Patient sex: M
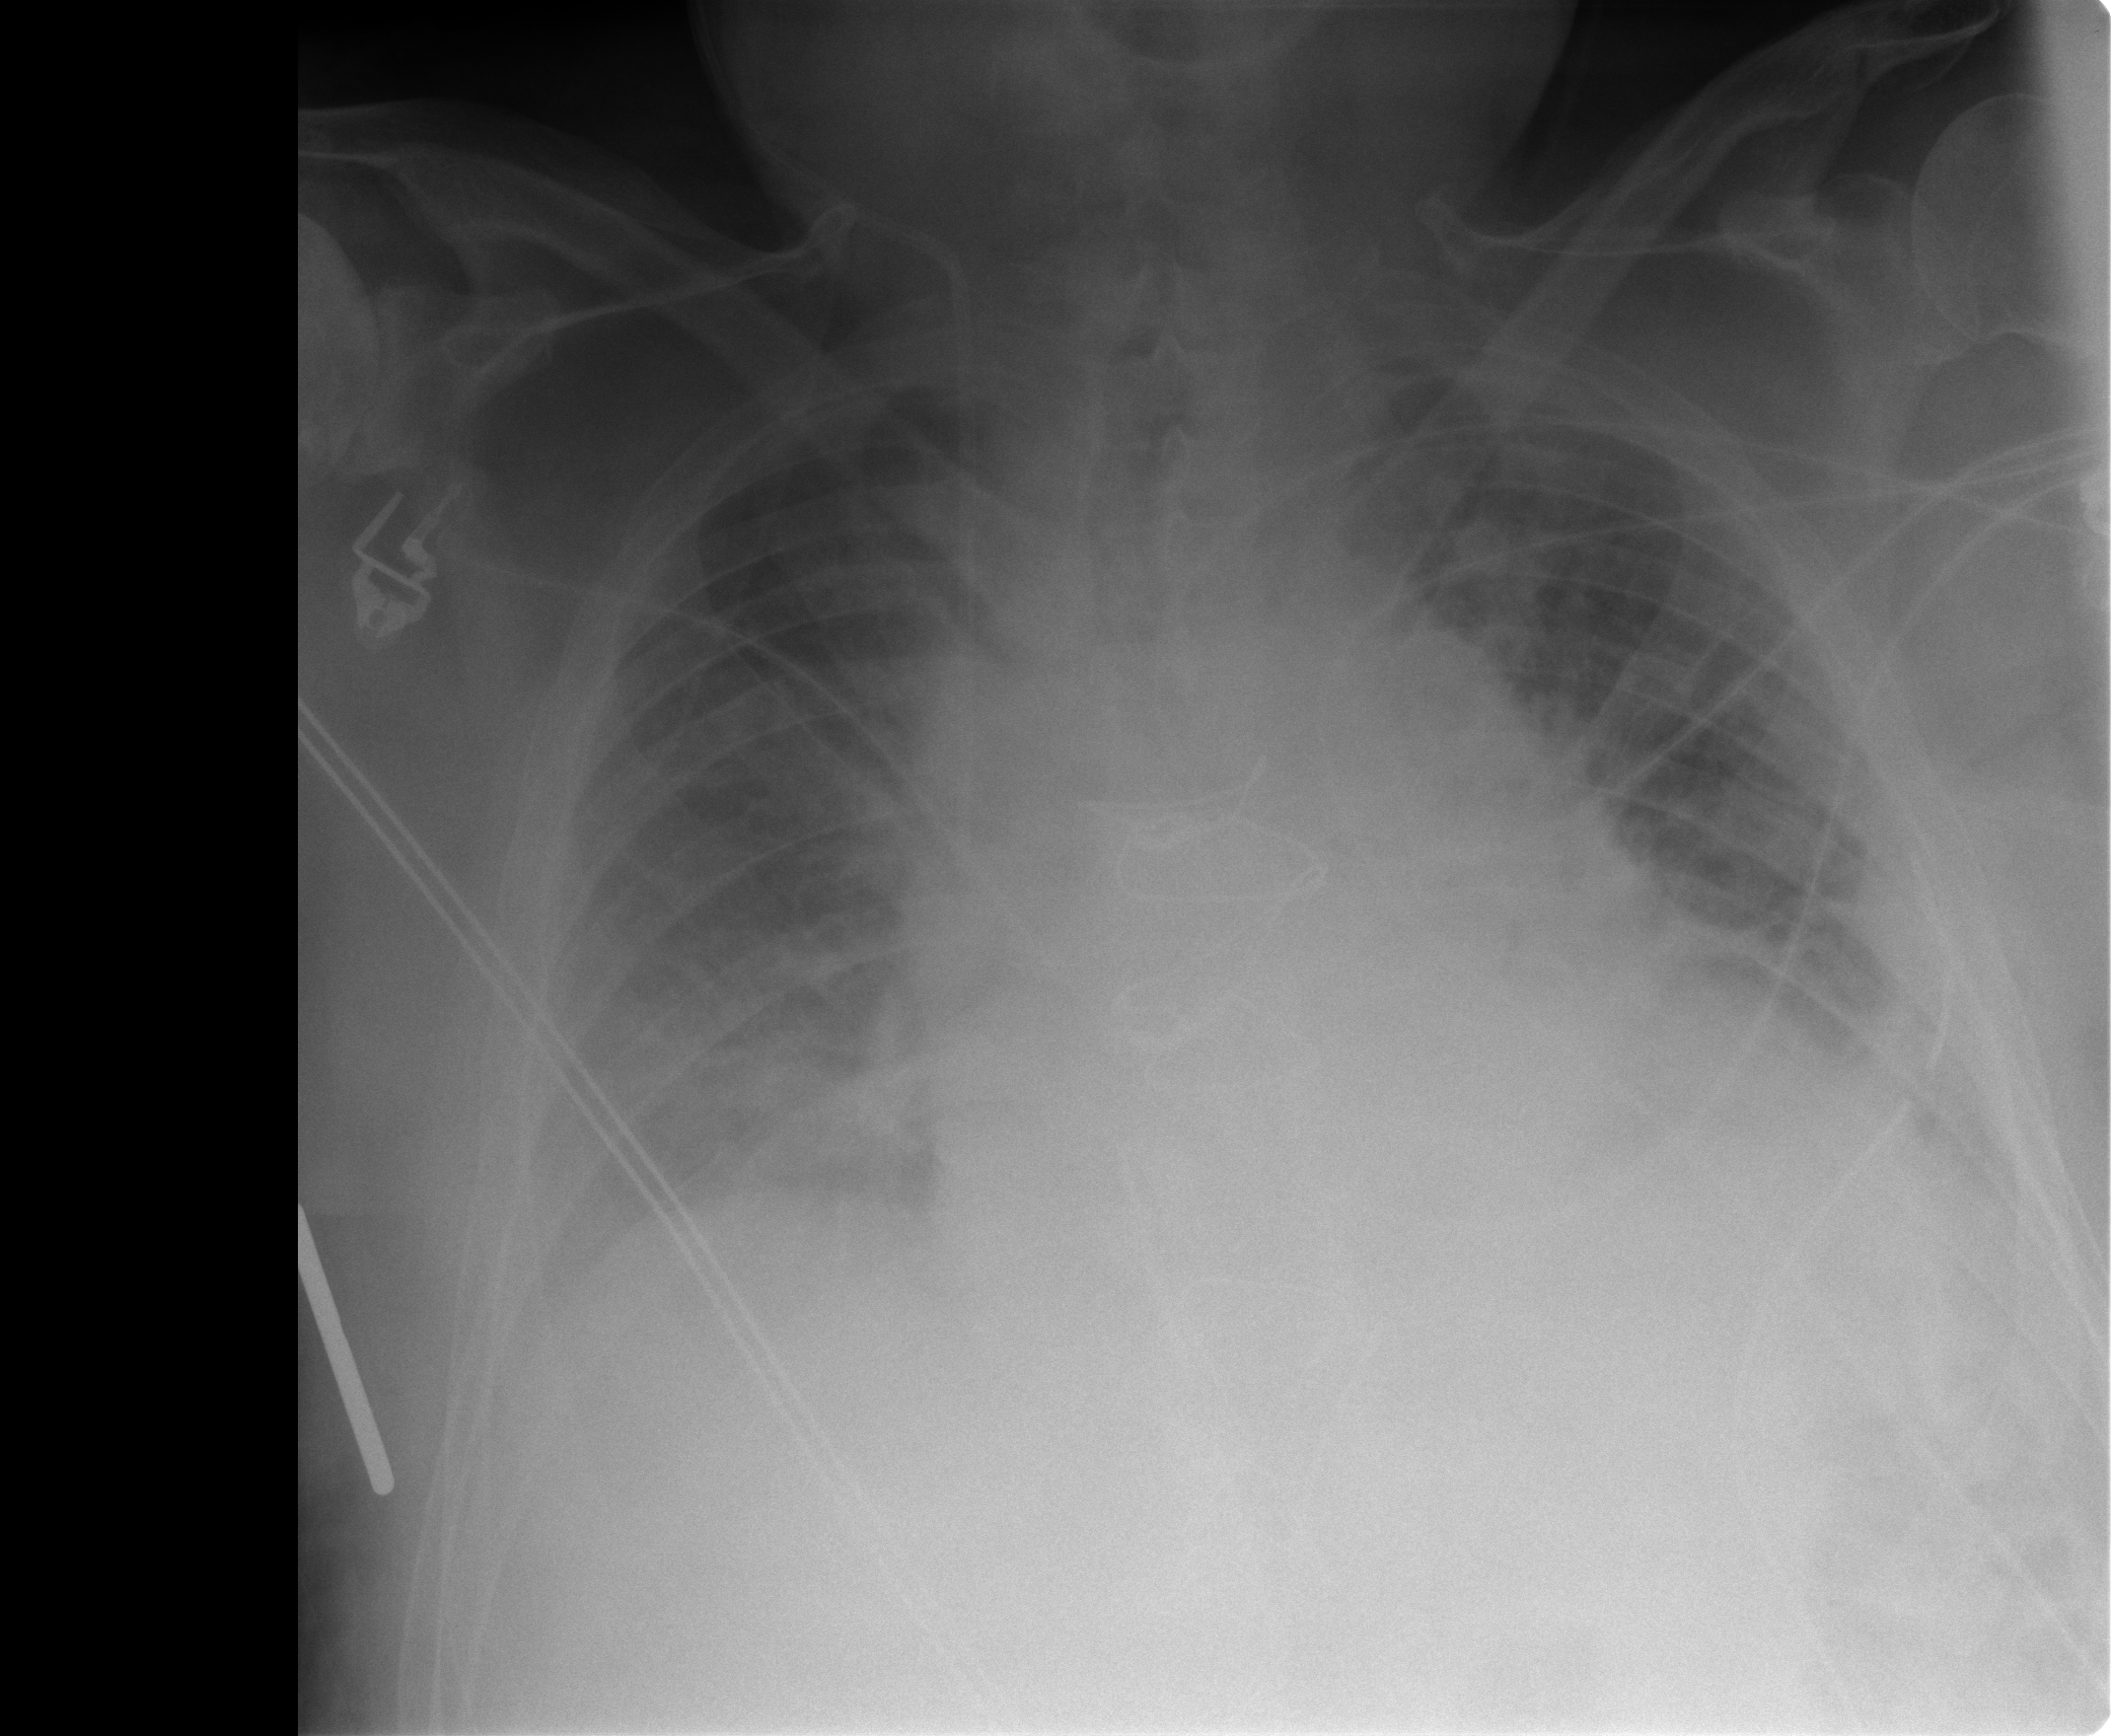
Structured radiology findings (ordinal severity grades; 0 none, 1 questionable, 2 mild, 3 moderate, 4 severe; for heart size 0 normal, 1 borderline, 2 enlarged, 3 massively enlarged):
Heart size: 3
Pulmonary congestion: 2
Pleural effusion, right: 2
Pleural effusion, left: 1
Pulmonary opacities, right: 0
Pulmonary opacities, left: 0
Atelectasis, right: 2
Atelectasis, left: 2